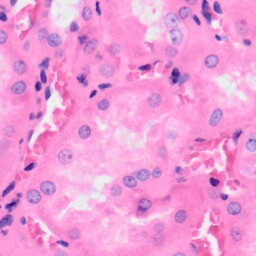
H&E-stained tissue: Kidney